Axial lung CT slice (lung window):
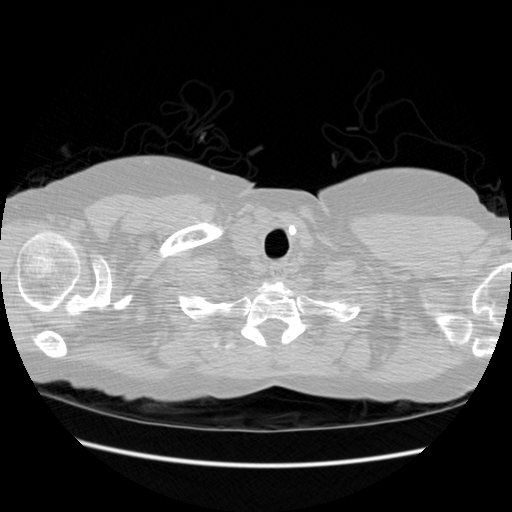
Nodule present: no